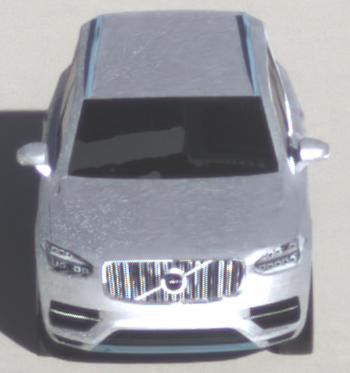
Make: Volvo
Model: XC90 B5
Detailed model: XC90 (L)
Model produced from: 2019/08
Model produced until: 2020/04
Doors: 5
Color: white
Road condition: dry road
Daytime: morning or afternoon
Contrast: high contrast